Interaction volume radius: 5 \u00c5
Interaction volume height: 15 \u00c5
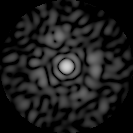
Disorder parameter: 0.8161